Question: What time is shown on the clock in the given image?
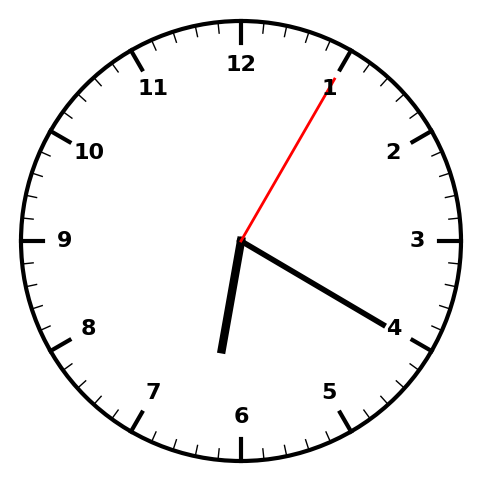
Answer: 06:20:05